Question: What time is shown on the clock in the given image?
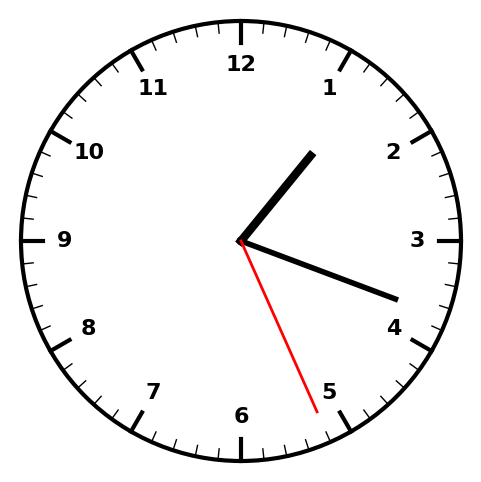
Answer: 01:18:26